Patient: sex M, age 58
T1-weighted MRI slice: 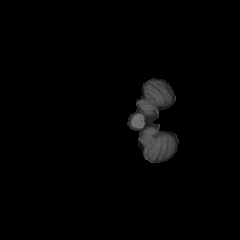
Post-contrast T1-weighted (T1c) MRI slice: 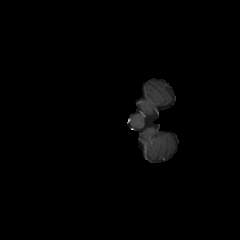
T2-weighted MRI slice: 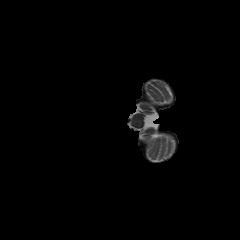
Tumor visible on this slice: no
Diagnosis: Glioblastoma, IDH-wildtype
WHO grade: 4